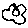
Label: flower